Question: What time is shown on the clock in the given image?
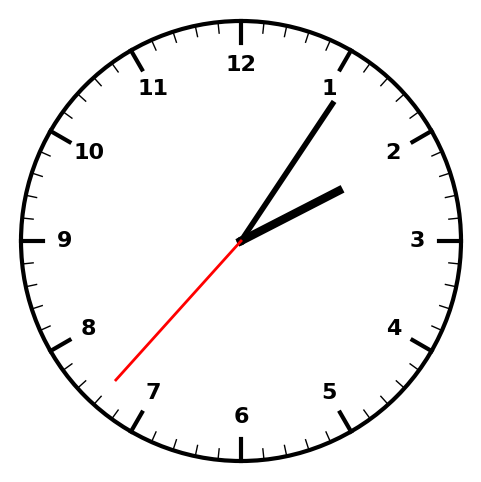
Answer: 02:05:37